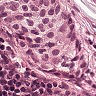
Metastatic tissue present: yes